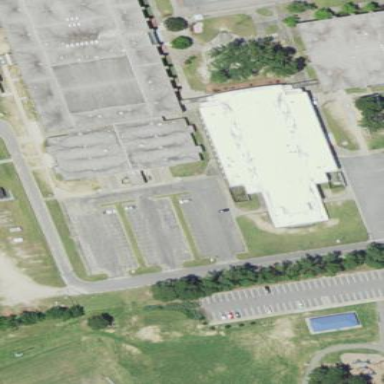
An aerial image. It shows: School building.